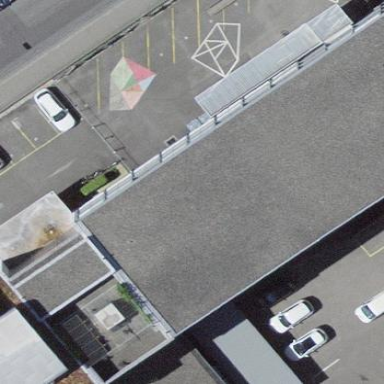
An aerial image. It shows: School building.